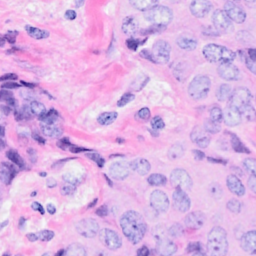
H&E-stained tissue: Breast